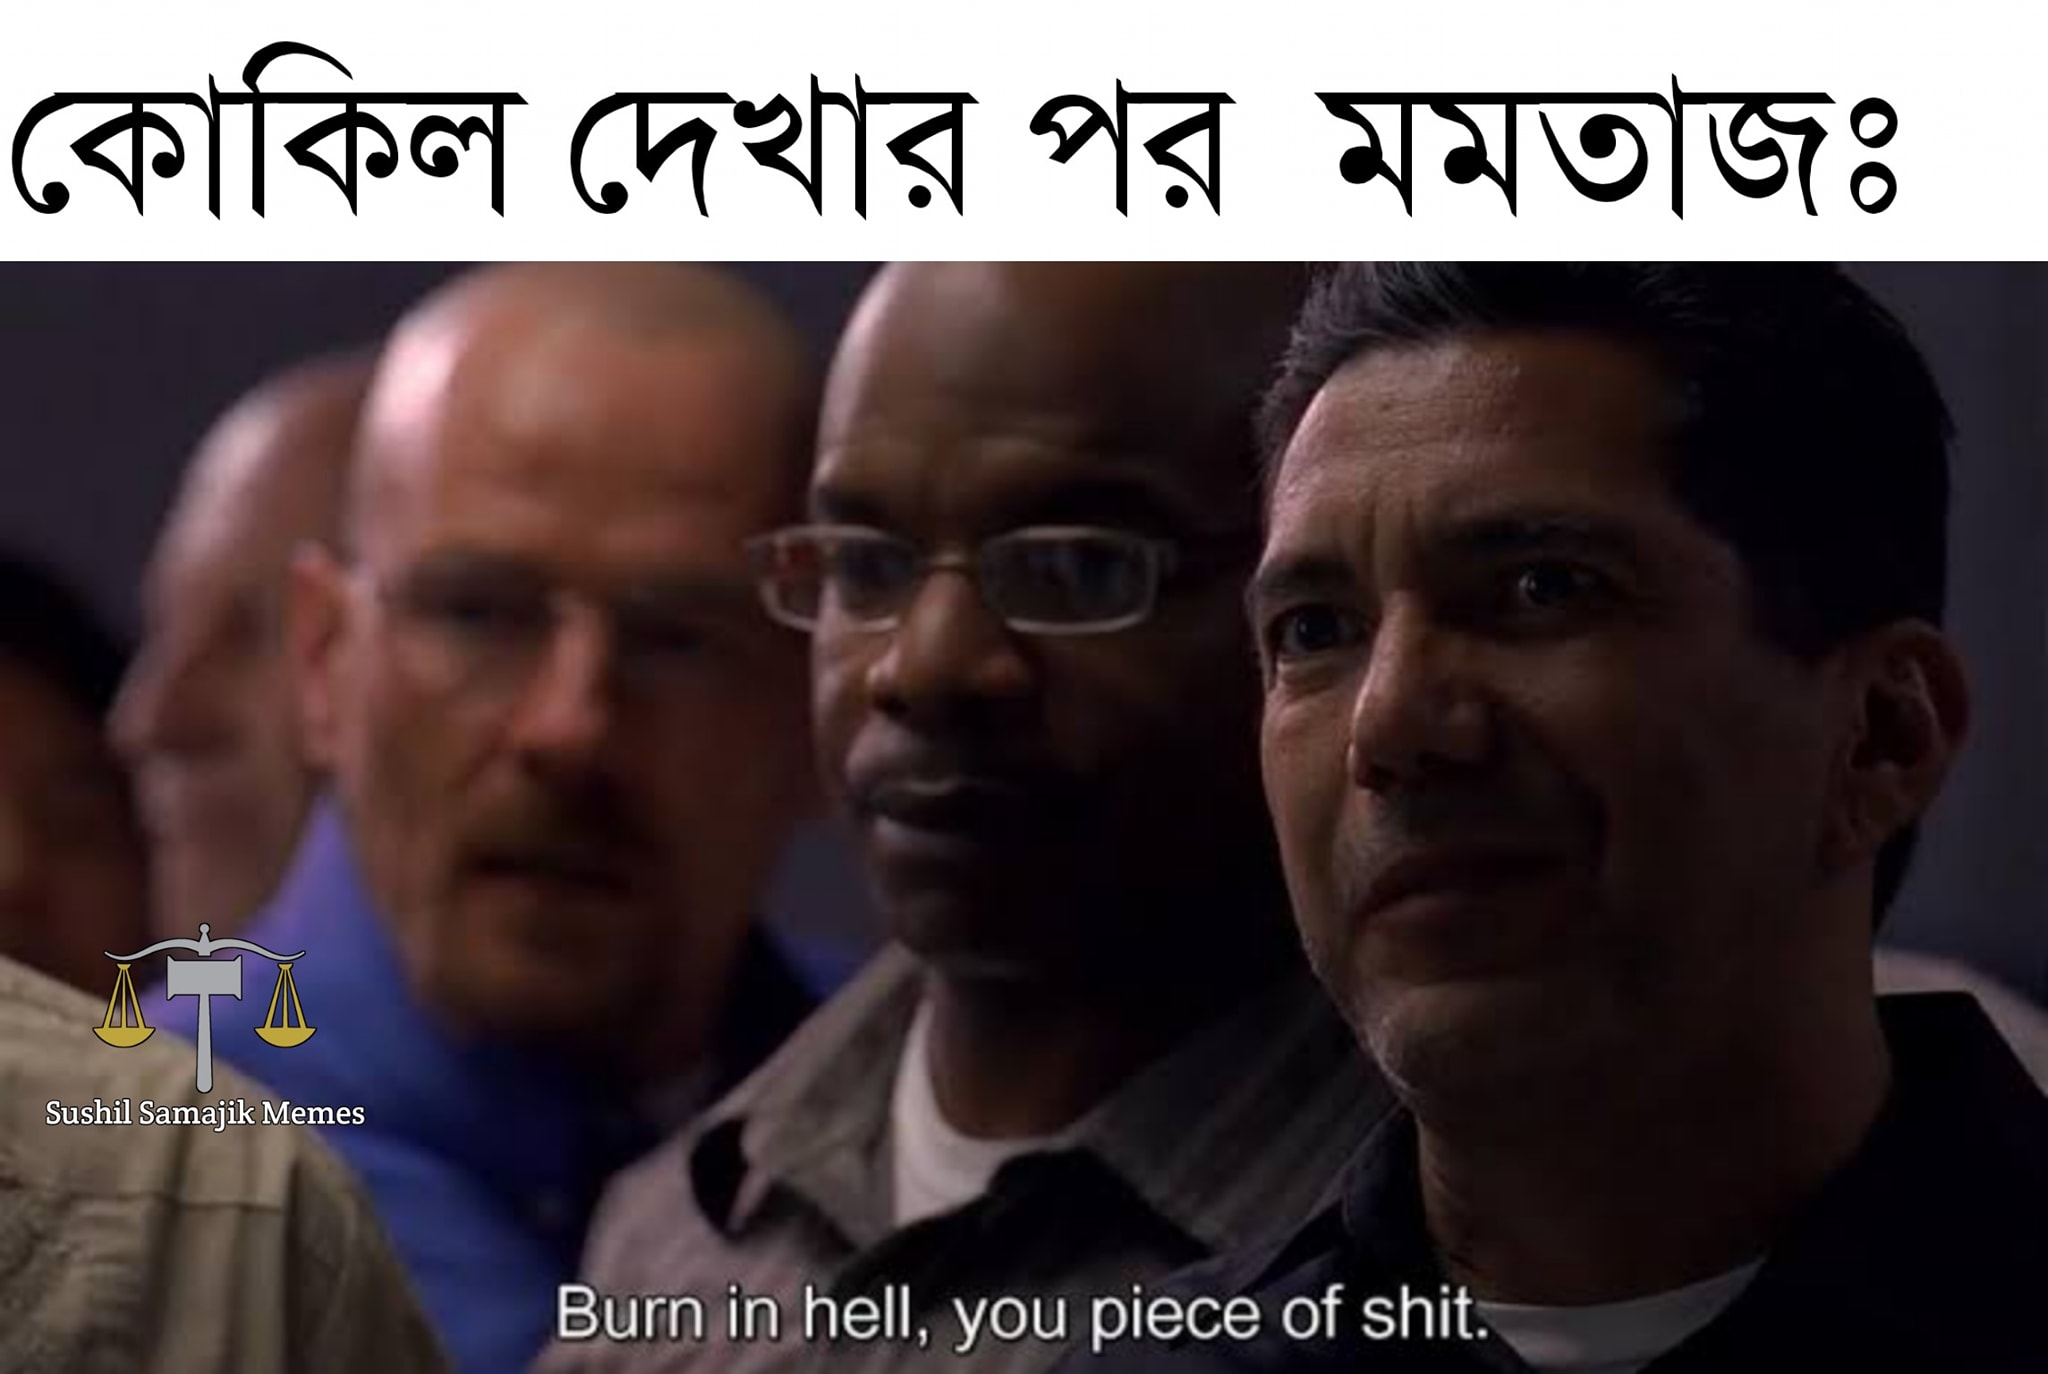
Caption: কোকিল দেখার পর মমতাজঃ    Burn in hell . you piece of shit.
Label: non-hate